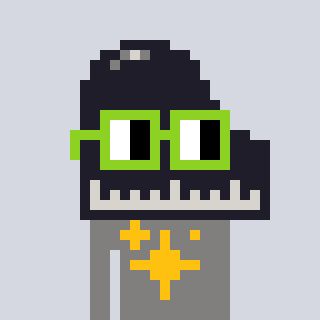
a pixel art character with square light green glasses, a piano-shaped head and a bluegrey-colored body on a cool background